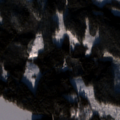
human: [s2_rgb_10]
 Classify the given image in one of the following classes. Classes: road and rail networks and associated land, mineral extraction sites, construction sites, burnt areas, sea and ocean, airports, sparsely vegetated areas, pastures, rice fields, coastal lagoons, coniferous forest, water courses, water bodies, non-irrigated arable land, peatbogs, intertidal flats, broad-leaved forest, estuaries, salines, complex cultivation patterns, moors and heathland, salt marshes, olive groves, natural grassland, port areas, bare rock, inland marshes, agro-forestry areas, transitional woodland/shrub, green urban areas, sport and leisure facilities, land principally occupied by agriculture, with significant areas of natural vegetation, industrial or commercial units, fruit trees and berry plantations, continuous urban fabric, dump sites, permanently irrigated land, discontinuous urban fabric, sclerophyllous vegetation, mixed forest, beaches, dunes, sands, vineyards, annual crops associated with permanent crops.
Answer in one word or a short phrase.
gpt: coniferous forest, mixed forest, transitional woodland/shrub, water bodies